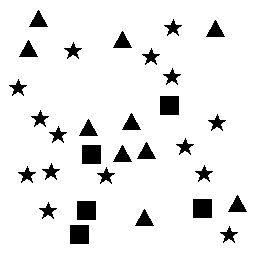
Squares: 5
Triangles: 10
Stars: 15
Total shapes: 30